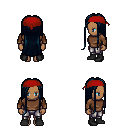
a pixel art fantasy rpg character, female body template, human, dark skin, brown long-sleeve shirt, metal pants, raven extra-long hairstyle, red bandana, black shoes, four views (front, back, left, right), 2x2 character sprite sheet, small pixel art, hard edges, no anti-aliasing